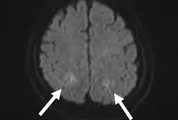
Diffusion-weighted. Magnetic resonance images 10 hours after presentation show increased signal intensity in both parietooccipital lobes (arrows).
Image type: radiology (mri)